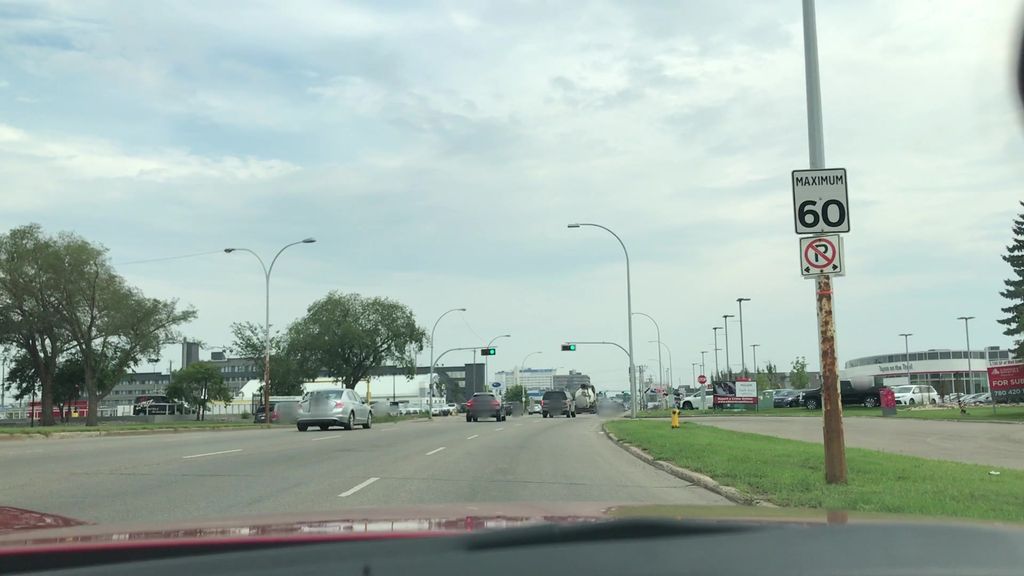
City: edmonton